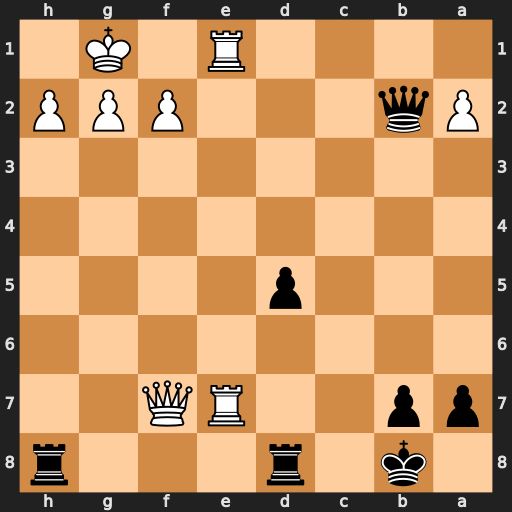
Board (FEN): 1k1r3r/pp2RQ2/8/3p4/8/8/Pq3PPP/4R1K1
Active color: b
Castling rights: -
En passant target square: -
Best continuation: Rhf8 Qxf8 Rxf8